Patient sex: F
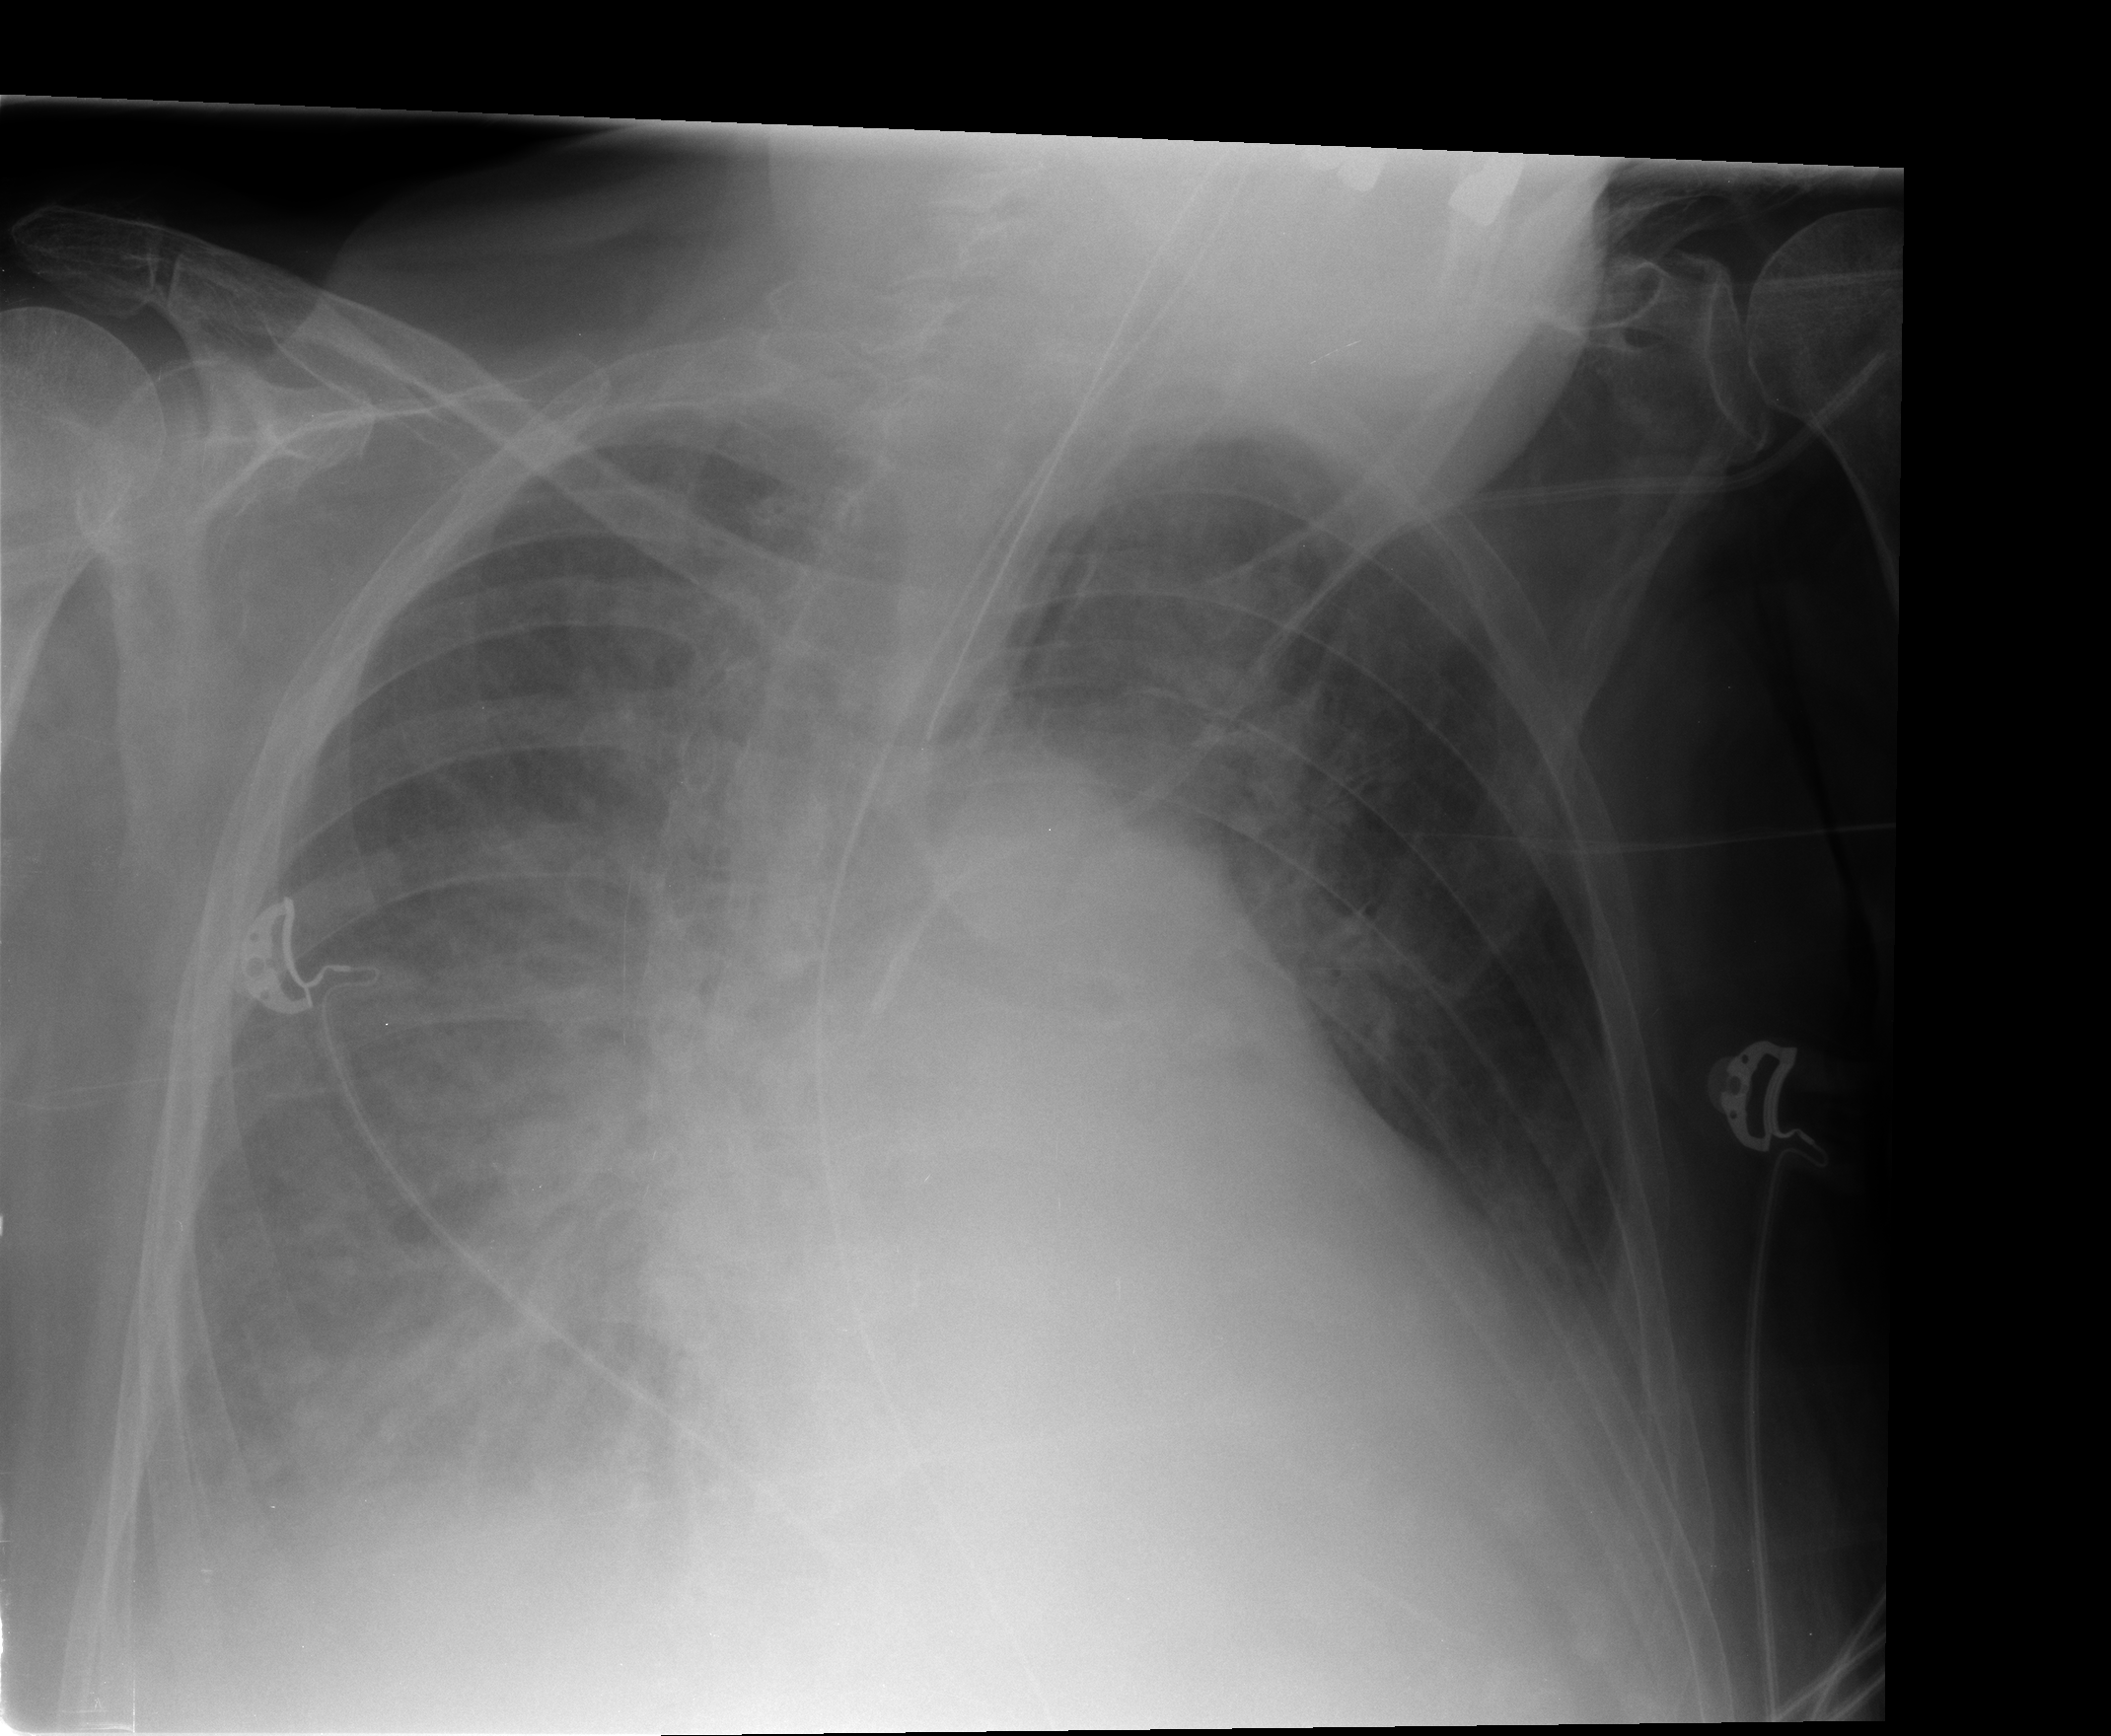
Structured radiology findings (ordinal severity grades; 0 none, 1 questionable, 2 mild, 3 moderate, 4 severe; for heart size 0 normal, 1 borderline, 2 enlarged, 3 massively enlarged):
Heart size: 3
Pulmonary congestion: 2
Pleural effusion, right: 3
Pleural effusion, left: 2
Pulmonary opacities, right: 2
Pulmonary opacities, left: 0
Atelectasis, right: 3
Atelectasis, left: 2